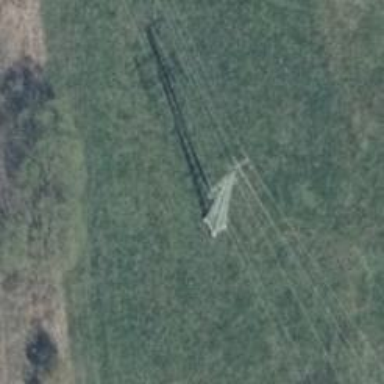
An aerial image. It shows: Power tower.